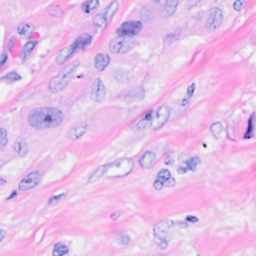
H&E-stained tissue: Breast